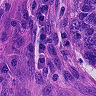
Metastatic tissue present: yes